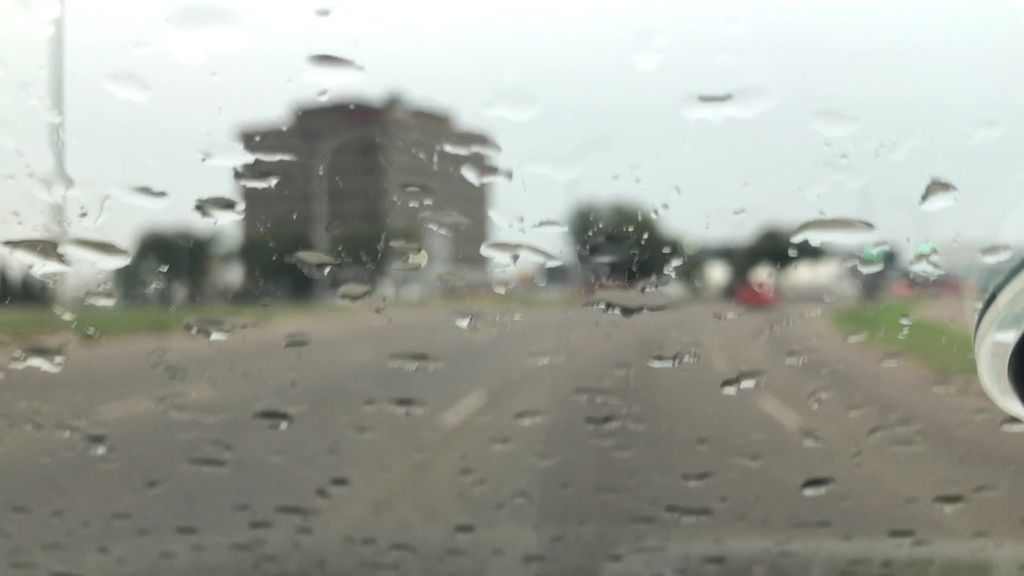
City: edmonton